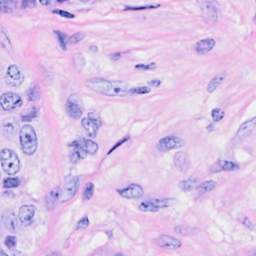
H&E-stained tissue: Breast